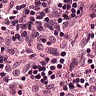
Metastatic tissue present: no